【题型】解答题　【知识点】平面几何　【难度】easy
如图，$ABCD$，$CDEF$，$EFGH$是三个相连的正方形，连接$AC$，$AF$，$AG$．求证：$\angle FAC = \angle AGC$．

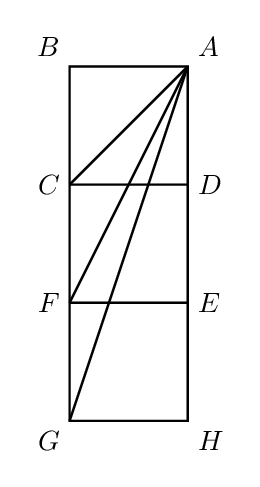
【解答】
\noindent\textbf{【答案】} 证明见解析

\vspace{0.3em}
\noindent\textbf{【分析】}
本题主要考查了相似三角形的判定与性质及勾股定理的简单应用．分别计算相关三角形的对应边的比例关系，根据相似三角形的判定定理证明$\triangle FCA \sim \triangle ACG$，利用相似三角形的性质即可证明$\angle FAC = \angle AGC$．

\vspace{0.3em}
\noindent\textbf{【详解】}
证明：设正方形的边长为$a$，
则$CF = a$，$AC = \sqrt{2}a$，$CG = 2a$，
\[
\therefore \frac{AC}{CG} = \frac{CF}{AC} = \frac{\sqrt{2}}{2},
\]
又$\because \angle FCA = \angle ACG$，
\[
\therefore \triangle FCA \sim \triangle ACG,
\]
\[
\therefore \angle FAC = \angle AGC.
\]